Interaction volume radius: 10 \u00c5
Interaction volume height: 10 \u00c5
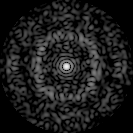
Disorder parameter: 0.787